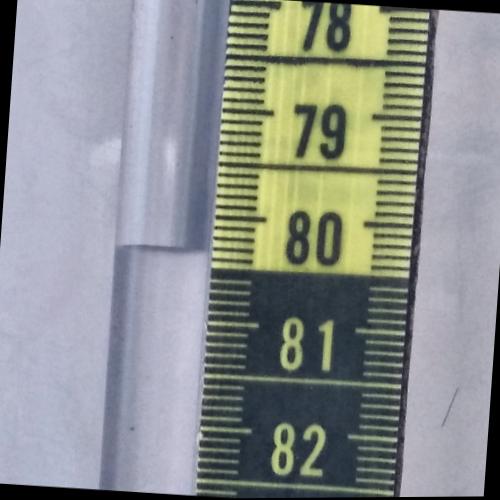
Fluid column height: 80.3 cm